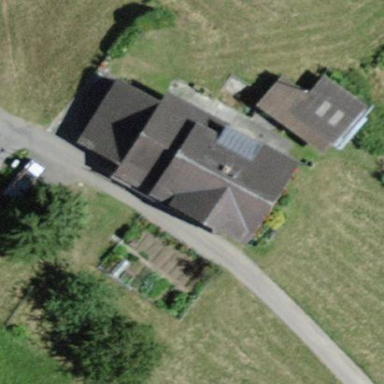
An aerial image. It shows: Farm building.